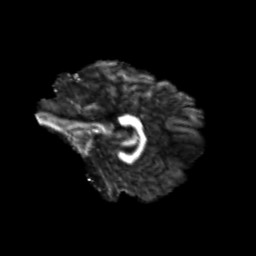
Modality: FA
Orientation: sagittal
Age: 19
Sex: male
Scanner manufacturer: siemens
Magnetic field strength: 3 T
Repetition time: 3.5 s
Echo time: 0.125 s